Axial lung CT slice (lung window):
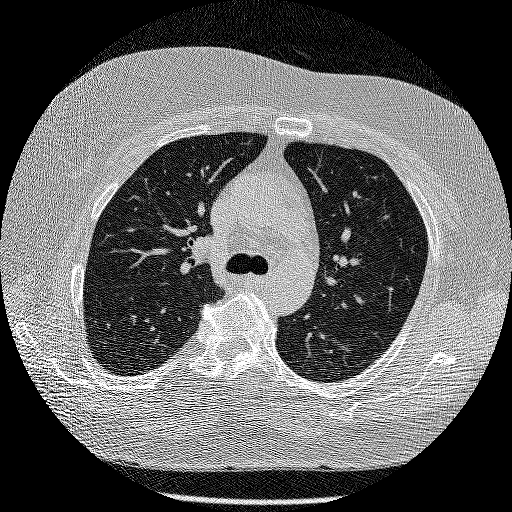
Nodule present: no